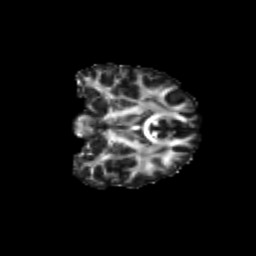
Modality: FA
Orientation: coronal
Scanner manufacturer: siemens
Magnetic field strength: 3 T
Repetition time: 9.2 s
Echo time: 0.084 s